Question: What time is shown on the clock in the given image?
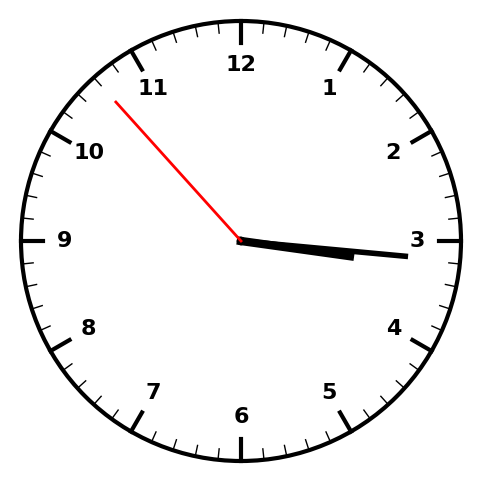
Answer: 03:15:53